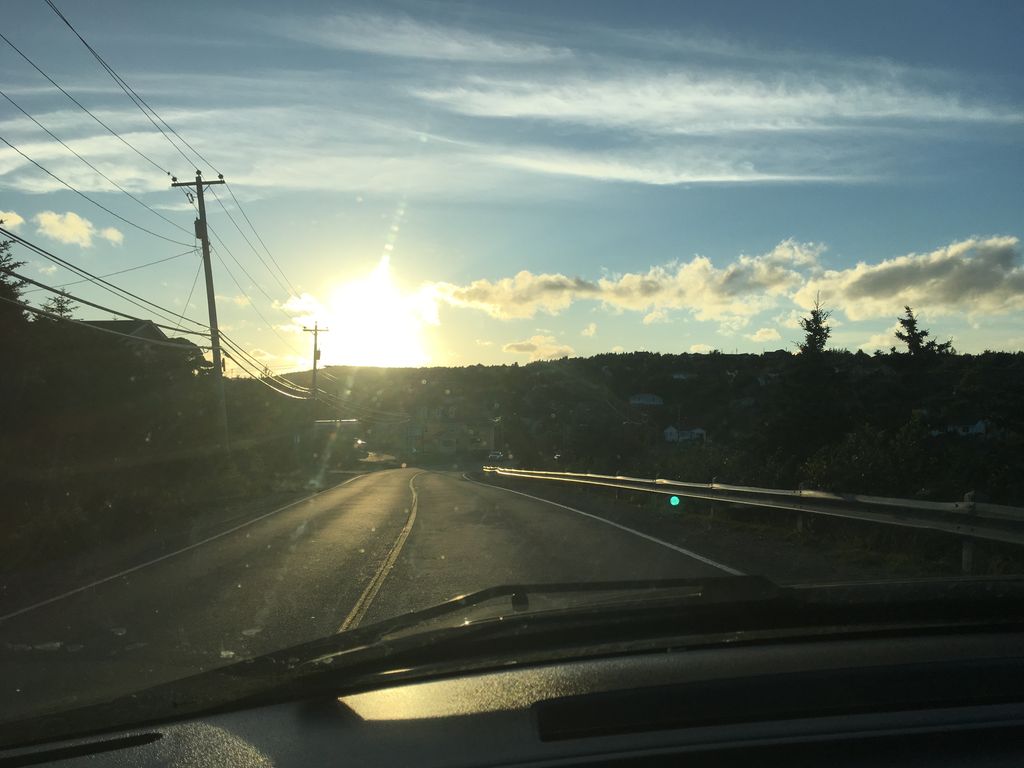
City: st_johns